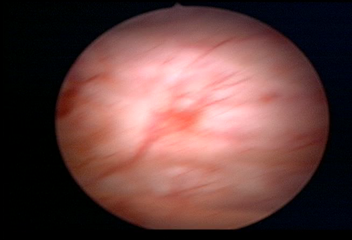
Modality: WLC
Class: Normal mucosa
Bladder cancer association: No